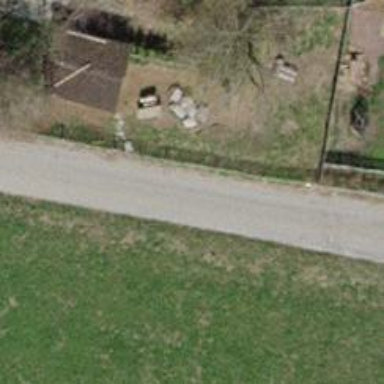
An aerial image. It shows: Unclassified road with compacted surface.